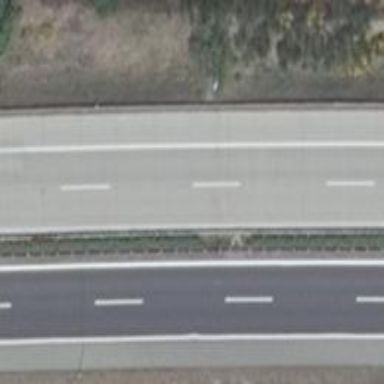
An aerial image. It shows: Concrete motorway.